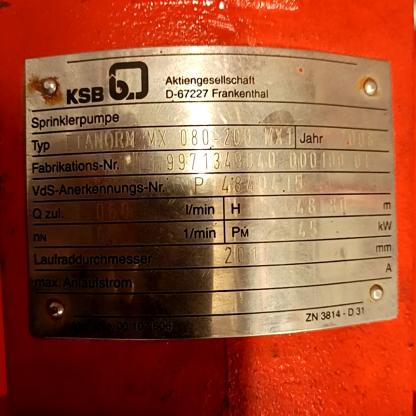
Klasa: tabliczka-znamionowa